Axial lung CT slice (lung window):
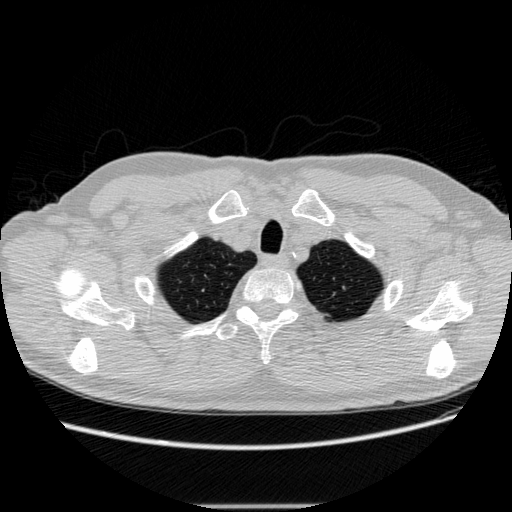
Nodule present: no